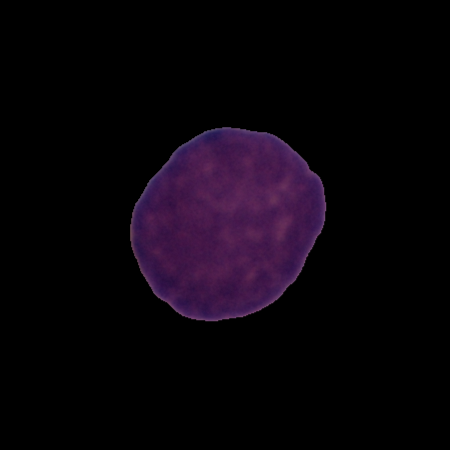
Label: healthy